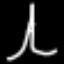
Label: The Eiffel Tower